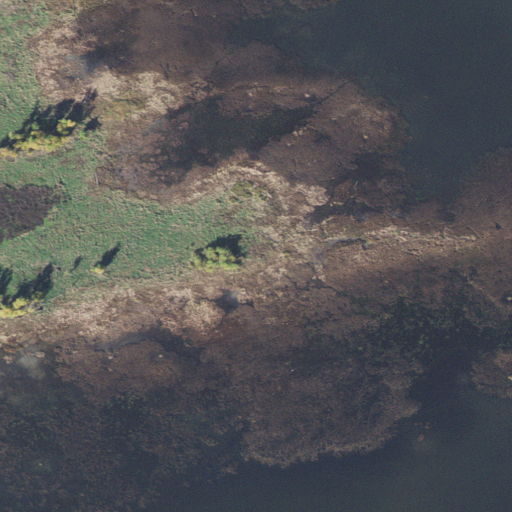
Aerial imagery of cape in Vermont named Martindale Point containing open water, herbaceous wetlands, woody wetlands, and grassland